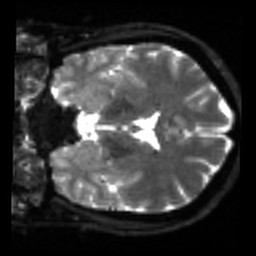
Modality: sbref
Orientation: coronal
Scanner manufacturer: siemens
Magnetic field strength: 3 T
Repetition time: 4 s
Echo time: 0.0594 s